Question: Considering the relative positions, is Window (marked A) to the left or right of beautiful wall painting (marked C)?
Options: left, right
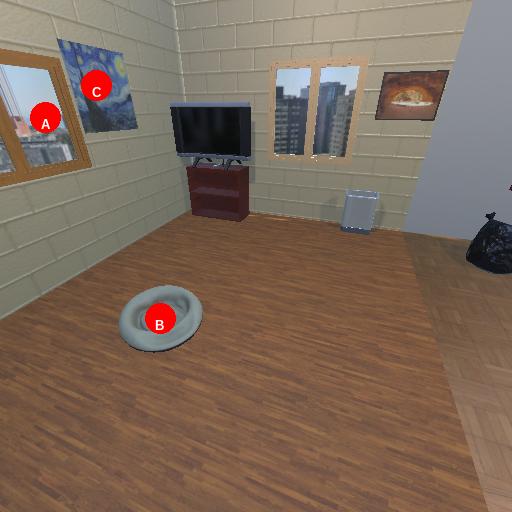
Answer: left